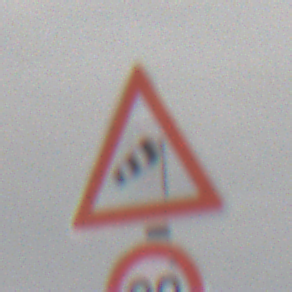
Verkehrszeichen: SeitenwindVonRechts
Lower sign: Geschwindigkeit90
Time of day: MorningAfternoon
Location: Outdoor (Nature)
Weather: Overcast
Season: Winter
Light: Natural